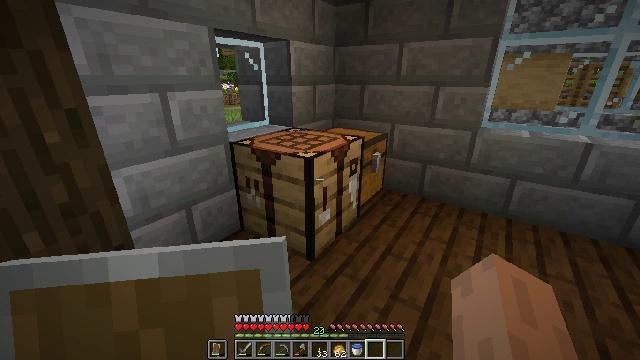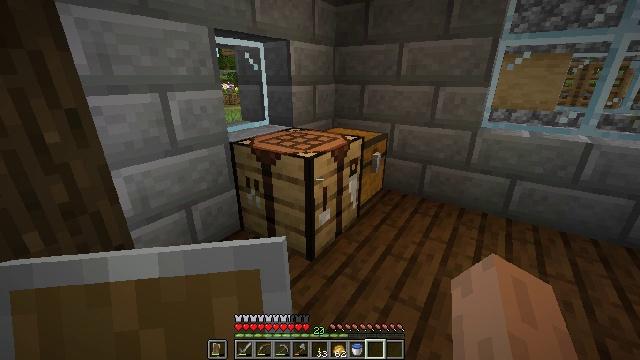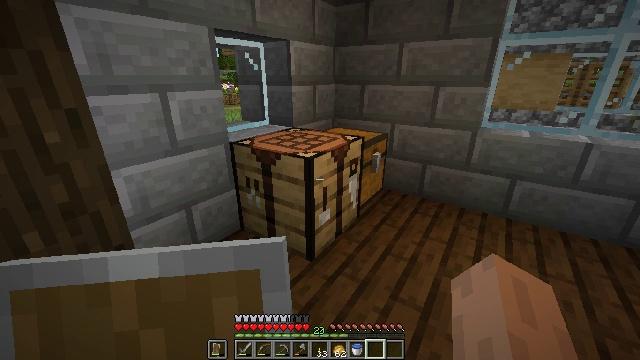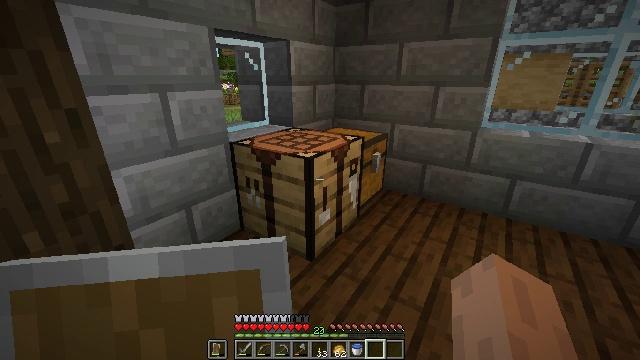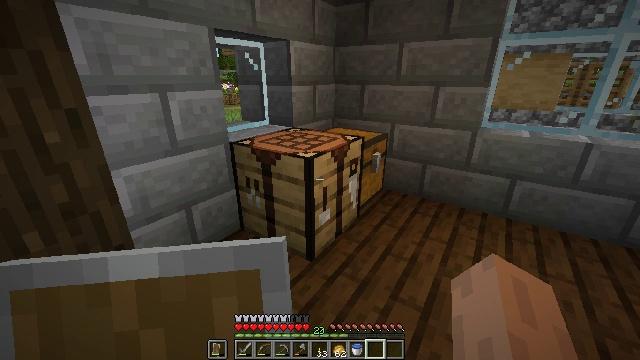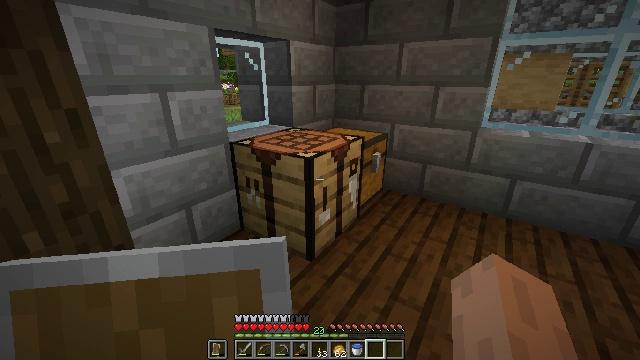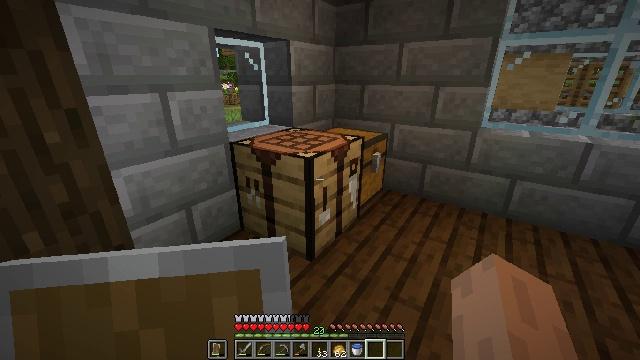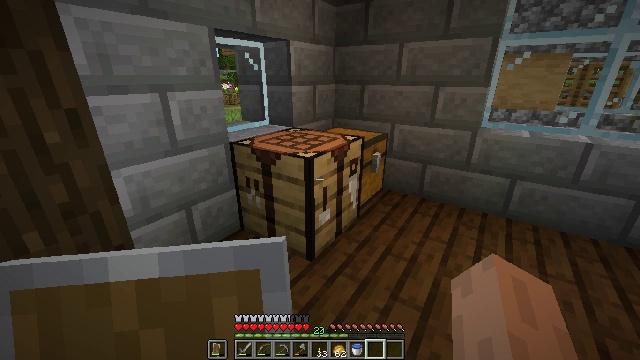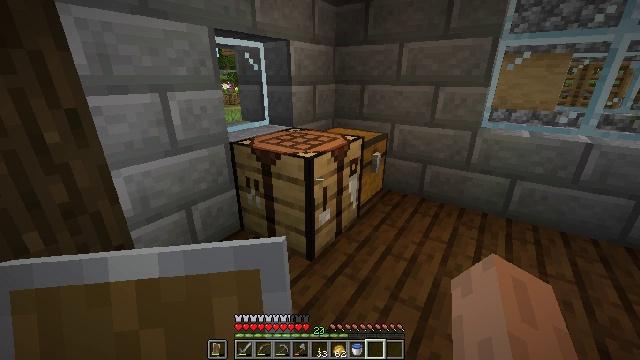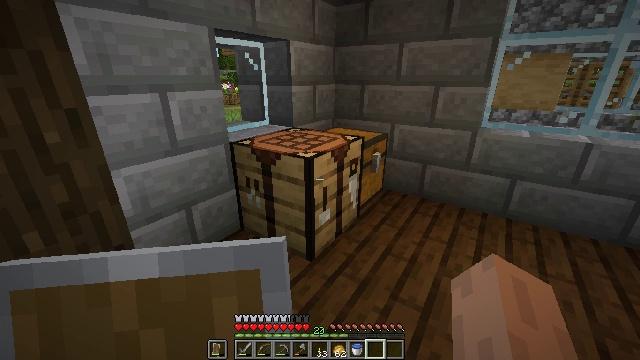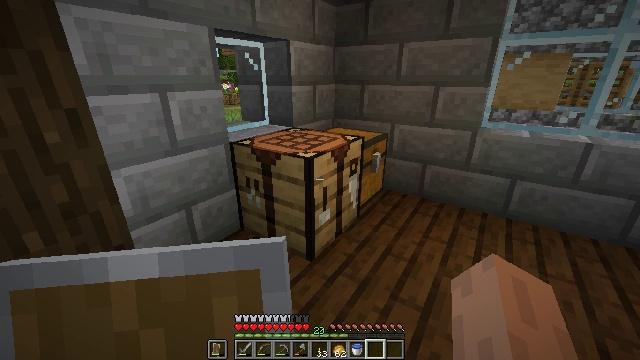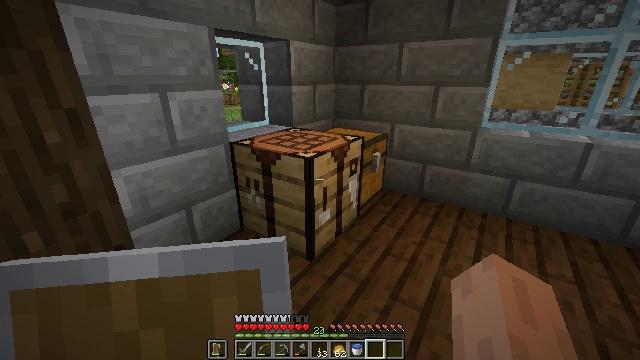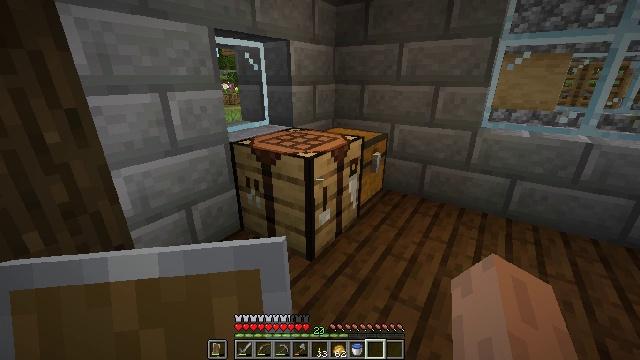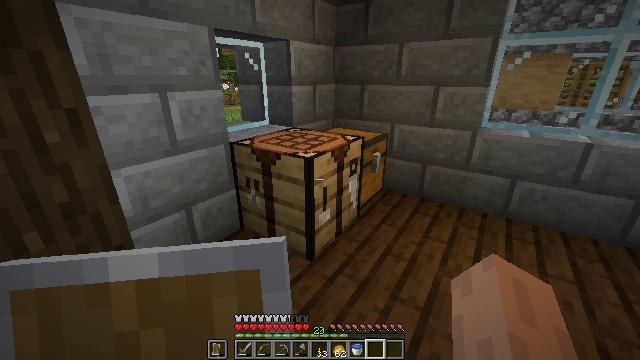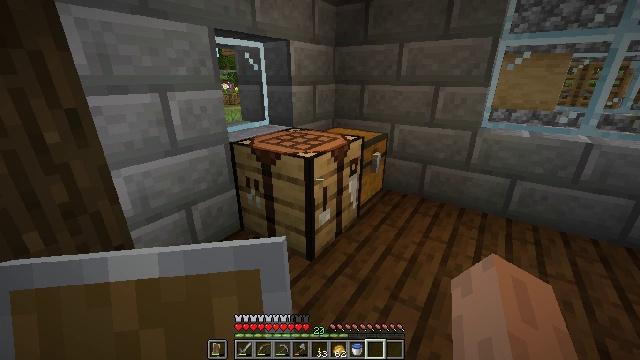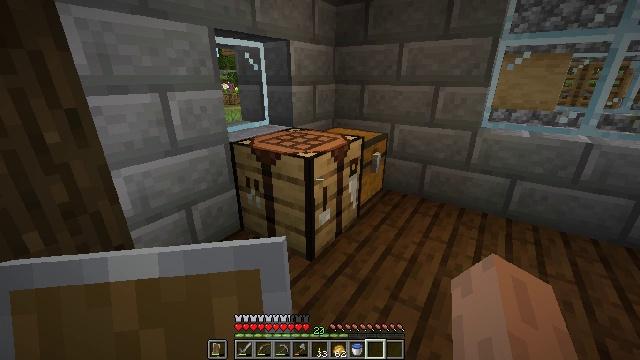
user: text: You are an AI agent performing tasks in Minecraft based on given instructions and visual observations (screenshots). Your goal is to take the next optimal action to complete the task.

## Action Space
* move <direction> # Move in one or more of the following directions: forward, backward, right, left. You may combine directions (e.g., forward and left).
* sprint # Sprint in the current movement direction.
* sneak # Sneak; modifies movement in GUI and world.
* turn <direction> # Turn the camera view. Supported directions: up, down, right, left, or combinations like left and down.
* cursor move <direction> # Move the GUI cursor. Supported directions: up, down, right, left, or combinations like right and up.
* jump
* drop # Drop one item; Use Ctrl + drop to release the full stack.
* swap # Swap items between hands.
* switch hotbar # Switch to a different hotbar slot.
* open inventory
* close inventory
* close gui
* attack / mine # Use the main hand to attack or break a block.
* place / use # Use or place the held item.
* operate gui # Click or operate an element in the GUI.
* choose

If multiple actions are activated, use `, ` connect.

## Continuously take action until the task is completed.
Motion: motion action
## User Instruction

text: Collect stone brick stairs for later use.
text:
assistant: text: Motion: no_op
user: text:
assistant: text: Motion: no_op
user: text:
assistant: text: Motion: no_op
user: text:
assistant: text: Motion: no_op
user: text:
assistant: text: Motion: no_op
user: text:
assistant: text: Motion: no_op
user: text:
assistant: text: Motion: no_op
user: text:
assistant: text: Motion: no_op
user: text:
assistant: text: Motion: no_op
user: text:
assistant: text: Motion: no_op
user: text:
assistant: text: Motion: no_op
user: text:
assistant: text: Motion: no_op
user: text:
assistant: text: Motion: no_op
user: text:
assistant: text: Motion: no_op
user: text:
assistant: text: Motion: no_op
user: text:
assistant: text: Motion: no_op
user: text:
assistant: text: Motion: no_op
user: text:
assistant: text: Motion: no_op
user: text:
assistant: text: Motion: no_op
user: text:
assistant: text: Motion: no_op
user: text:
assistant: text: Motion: no_op
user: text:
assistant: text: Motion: no_op
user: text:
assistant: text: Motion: no_op
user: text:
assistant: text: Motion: no_op
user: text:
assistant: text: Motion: no_op
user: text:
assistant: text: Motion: no_op
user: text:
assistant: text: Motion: no_op
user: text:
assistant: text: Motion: no_op
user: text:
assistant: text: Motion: no_op
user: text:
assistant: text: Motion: no_op